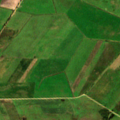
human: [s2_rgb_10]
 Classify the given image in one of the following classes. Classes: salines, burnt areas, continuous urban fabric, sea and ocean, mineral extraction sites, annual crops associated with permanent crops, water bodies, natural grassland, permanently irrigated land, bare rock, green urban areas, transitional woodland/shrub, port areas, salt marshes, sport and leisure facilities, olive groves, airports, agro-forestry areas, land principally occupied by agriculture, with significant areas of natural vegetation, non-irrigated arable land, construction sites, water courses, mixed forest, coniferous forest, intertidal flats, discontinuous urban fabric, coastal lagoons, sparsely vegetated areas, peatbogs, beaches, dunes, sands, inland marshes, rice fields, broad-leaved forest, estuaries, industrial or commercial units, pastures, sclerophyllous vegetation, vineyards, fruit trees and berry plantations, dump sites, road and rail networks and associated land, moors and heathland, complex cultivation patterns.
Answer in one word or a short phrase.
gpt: non-irrigated arable land, pastures, land principally occupied by agriculture, with significant areas of natural vegetation